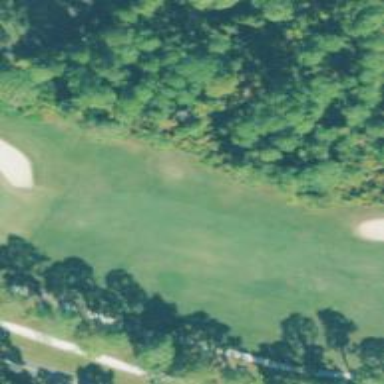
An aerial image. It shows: Golf hole.